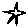
Label: star